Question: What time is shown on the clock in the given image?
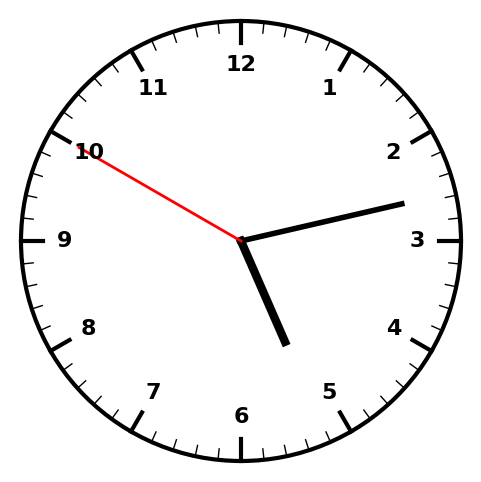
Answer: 05:12:50